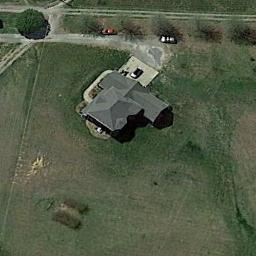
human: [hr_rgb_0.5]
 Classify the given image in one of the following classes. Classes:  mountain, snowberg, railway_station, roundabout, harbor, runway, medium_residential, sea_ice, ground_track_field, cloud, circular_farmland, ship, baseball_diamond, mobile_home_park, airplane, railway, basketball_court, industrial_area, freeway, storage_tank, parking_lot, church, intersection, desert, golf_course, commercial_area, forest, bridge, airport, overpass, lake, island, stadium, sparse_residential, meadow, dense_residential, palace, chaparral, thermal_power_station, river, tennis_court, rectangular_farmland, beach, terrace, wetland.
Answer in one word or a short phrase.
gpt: sparse_residential